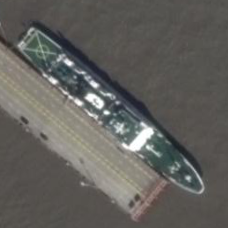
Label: cruiser